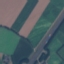
Land use / land cover class: Highway